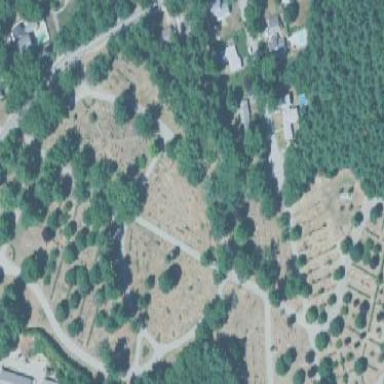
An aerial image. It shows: Cemetery or graveyard.